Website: home-depot
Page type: payment
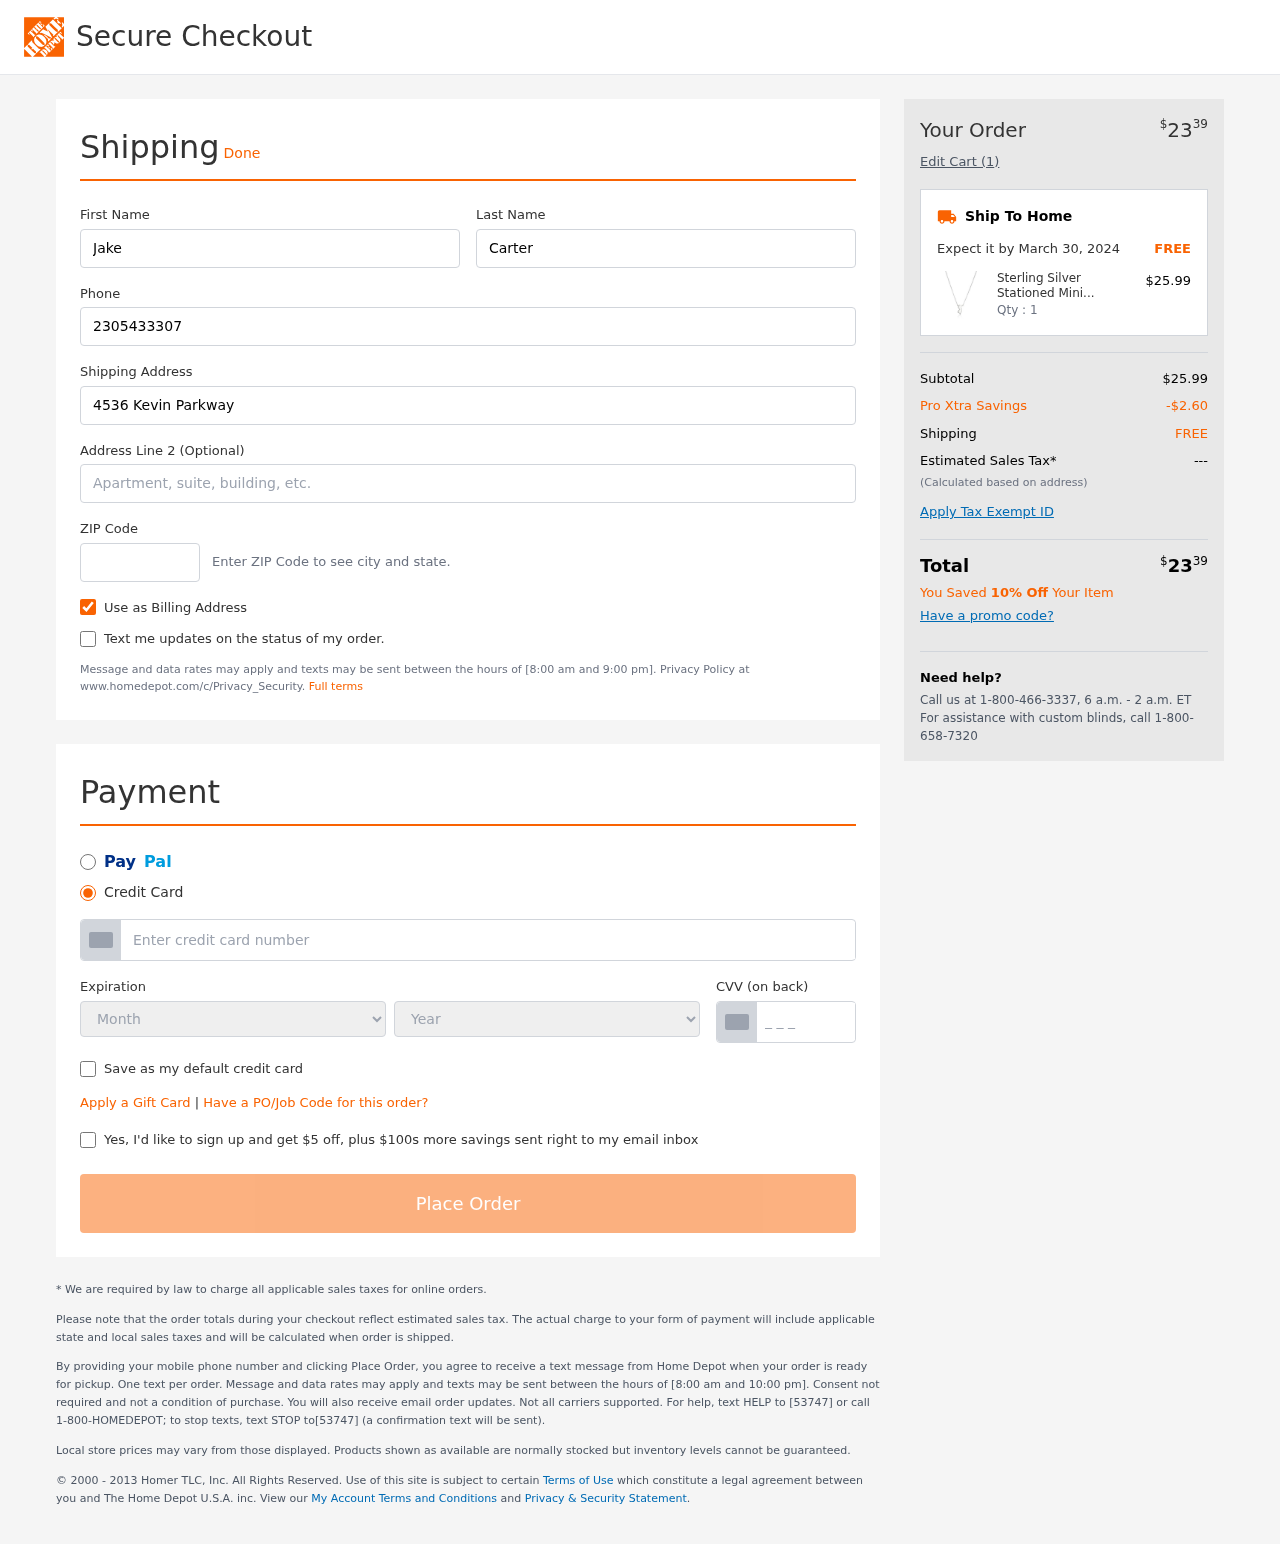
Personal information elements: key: PII_CARD_CVV
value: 250
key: PII_CARD_EXPIRY_MONTH
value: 01
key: PII_CARD_EXPIRY_YEAR
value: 30
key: PII_CARD_NUMBER
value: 6011 2186 2867 6423
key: PII_FIRSTNAME
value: Jake
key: PII_LASTNAME
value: Carter
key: PII_PHONE
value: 2305433307
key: PII_POSTCODE
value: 32491
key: PII_STREET
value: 4536 Kevin Parkway
Product elements: key: PRODUCT1_NAME
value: Sterling Silver Stationed Mini State New Jersey Pendant Necklace, 17"+2.5" Extender
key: PRODUCT1_PRICE
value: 25.99
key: PRODUCT1_QUANTITY
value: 1
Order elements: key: ORDER_TOTAL
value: $2339
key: ORDER_NUM_ITEMS
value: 1
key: ORDER_DELIVERY_DATE
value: March 30, 2024
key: ORDER_SUBTOTAL
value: $25.99
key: ORDER_DISCOUNT
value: -$2.60
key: ORDER_SHIPPING_COST
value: FREE